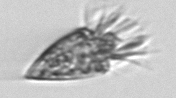
Label: Strombidium_tintinnodes